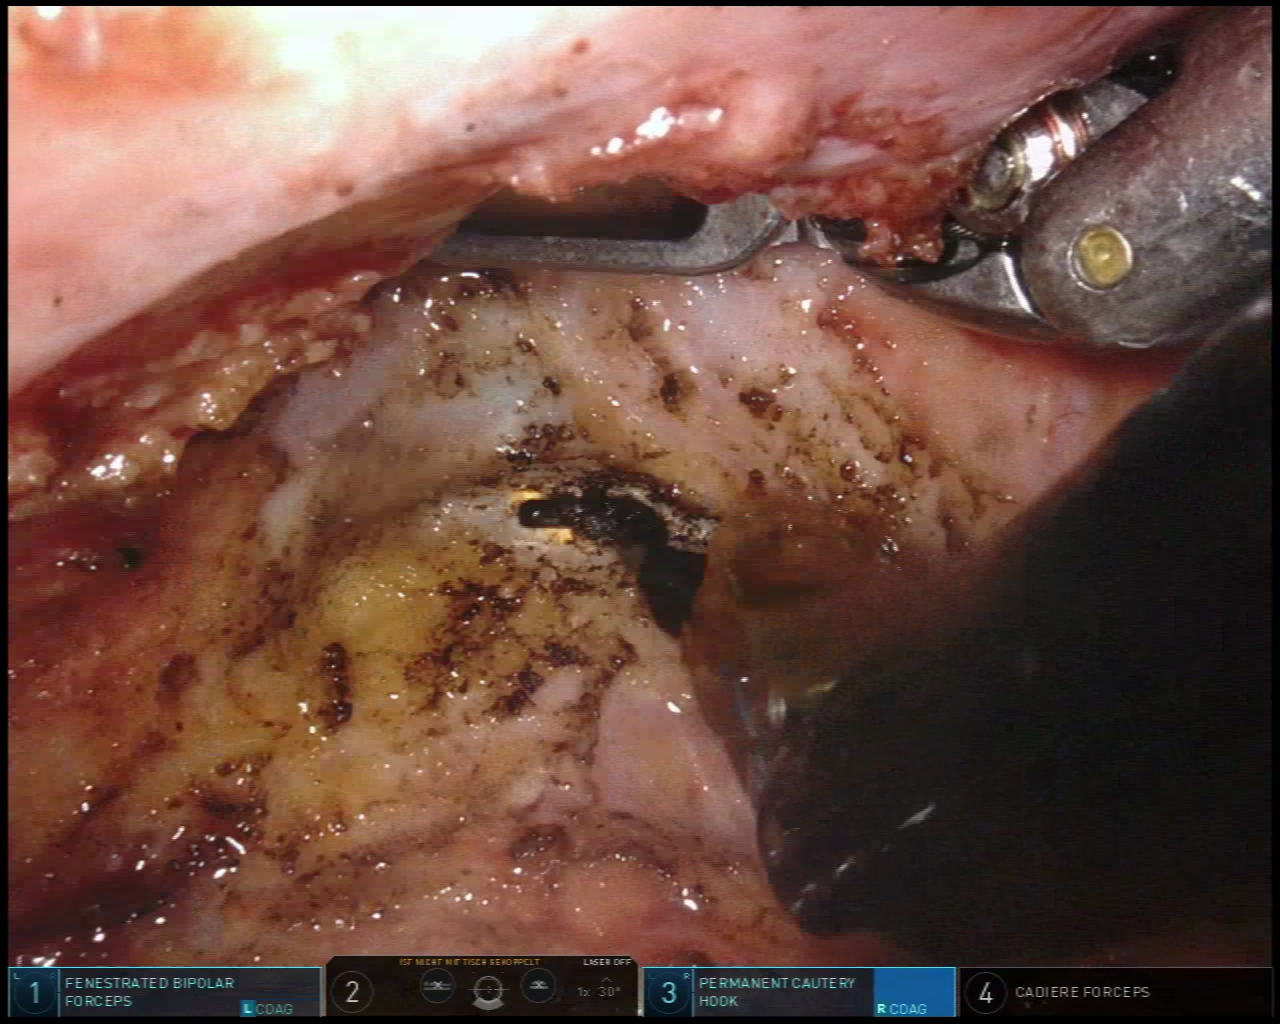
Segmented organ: vesicular_glands
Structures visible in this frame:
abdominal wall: no
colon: no
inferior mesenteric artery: no
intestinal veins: no
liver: no
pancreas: no
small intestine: no
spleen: no
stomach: no
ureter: no
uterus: no
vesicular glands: yes